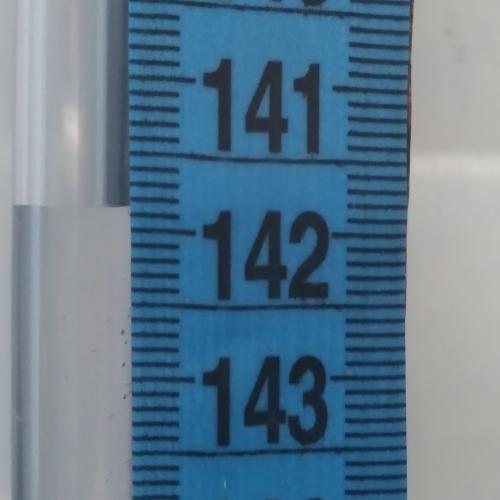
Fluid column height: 141.9 cm